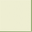
Piece: xx